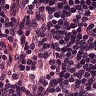
Metastatic tissue present: no